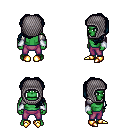
a pixel art fantasy rpg character, male body template, orc, green skin, steel arm armor, magenta pants, raven princess hairstyle, chain hood, white cloth bracers, gold boots, four views (front, back, left, right), 2x2 character sprite sheet, small pixel art, hard edges, no anti-aliasing